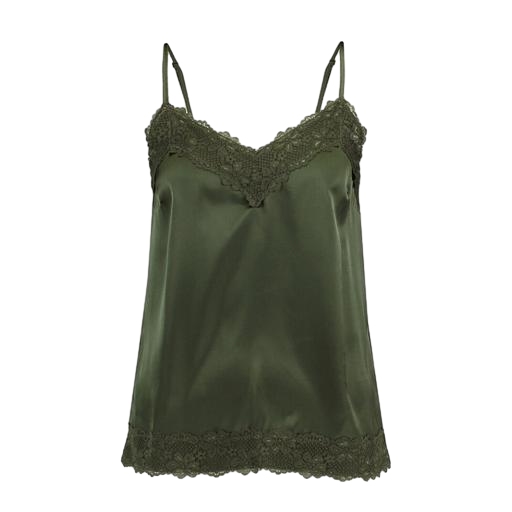
green camisole top, green cami, green lace-panel top, white background